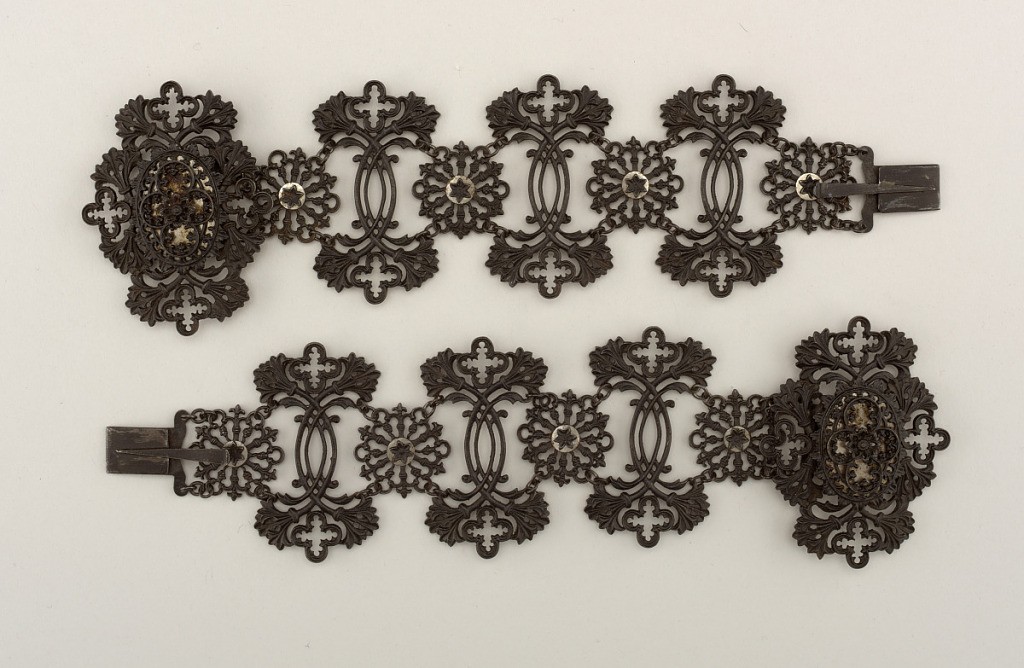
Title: Pair of Bracelets
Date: ca. 1830
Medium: iron
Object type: bracelets
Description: Pair of open ironwork bracelets, each one a wide, flexible, linked band formed of three quatrefoil-and-foliate forms alternating with rosettes, all in the Gothic style; simple rectangular clasp at one end; quatrefoil-and-foliate form with rosette on oval panel at other end, to receive clasp.